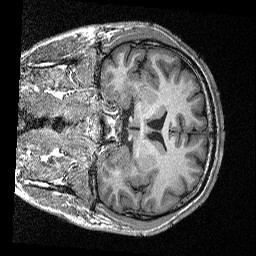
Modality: T1map
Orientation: coronal